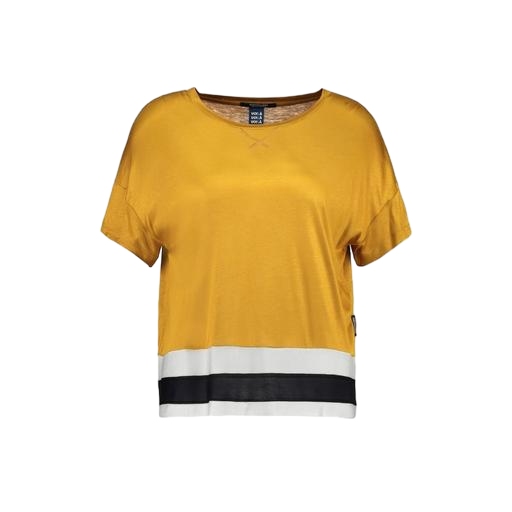
yellow jersey tee, colorblock tee, natural t-shirt rib colourblock, white background